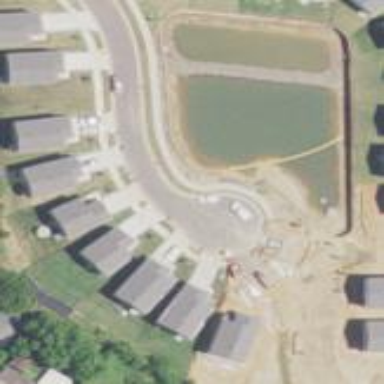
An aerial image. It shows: Retention basin with water.